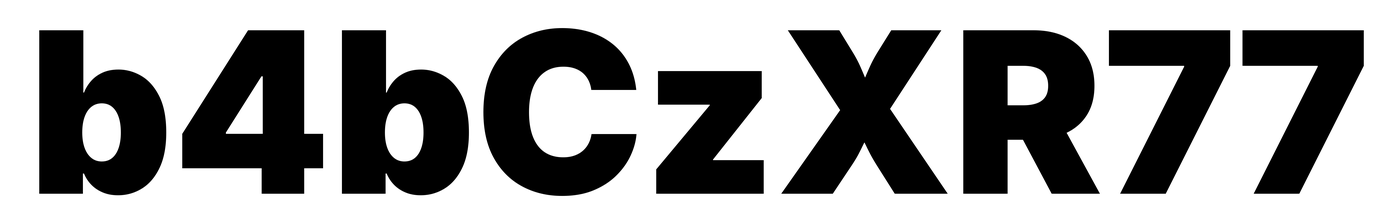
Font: Inter_Black